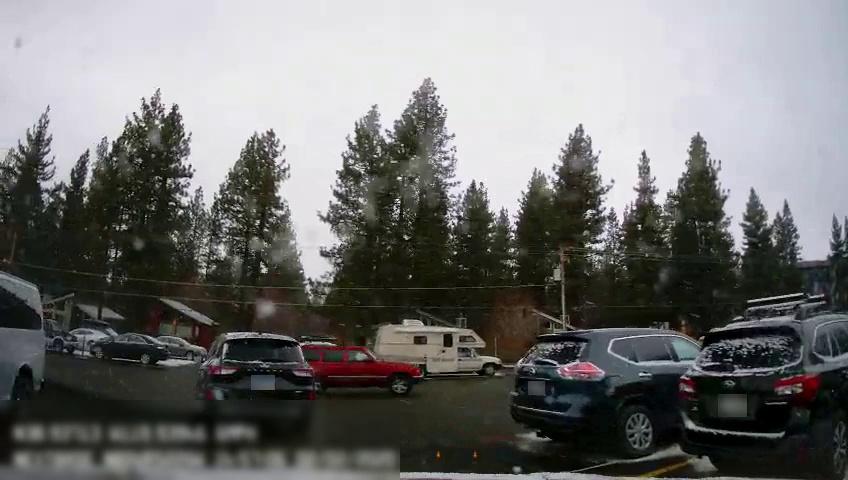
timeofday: Day
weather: Snowy
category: Vehicles | Car
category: Vehicles | Car
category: Vehicles | SUV
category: Vehicles | Car
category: Vehicles | Car
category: Vehicles | Other LV
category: Vehicles | Truck
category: Vehicles | SUV
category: Vehicles | Van
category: Drivable Space